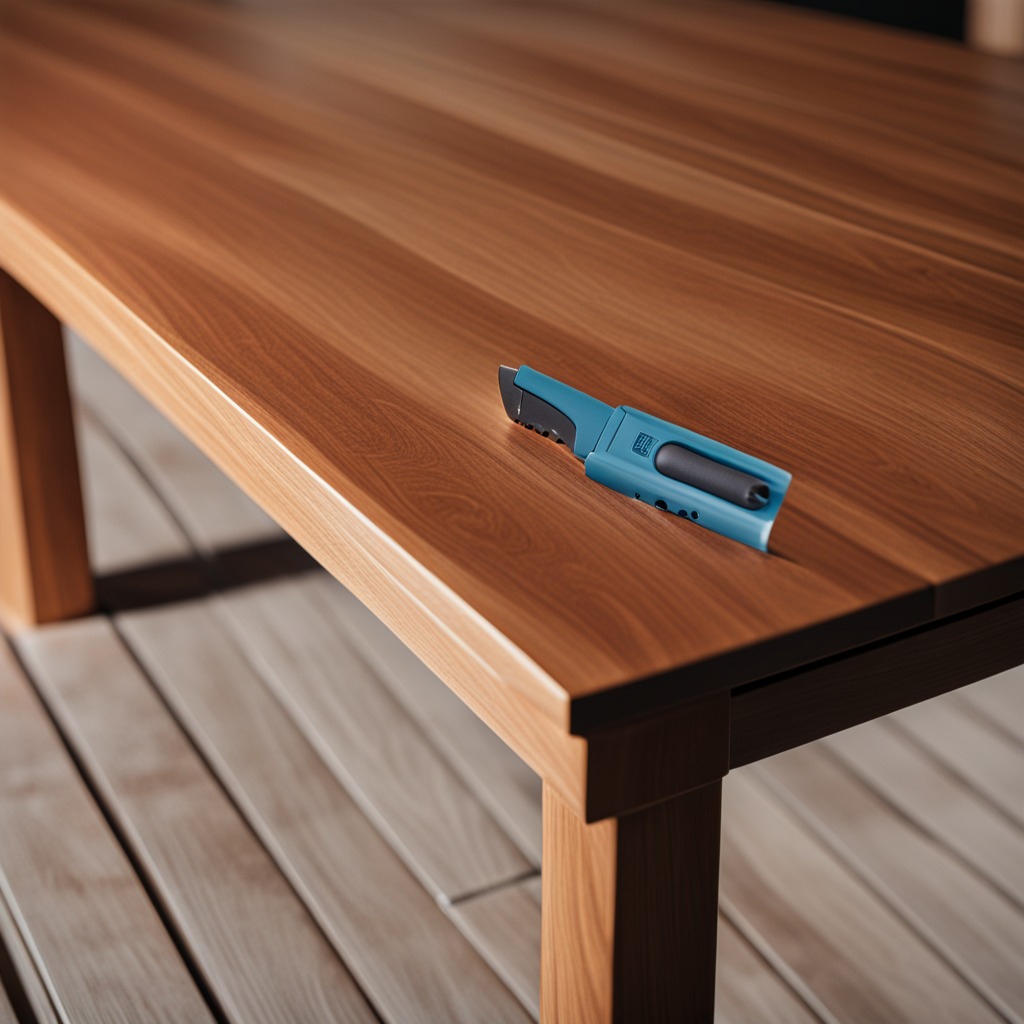
A utility knife is lying on the wooden table.